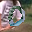
Label: 0